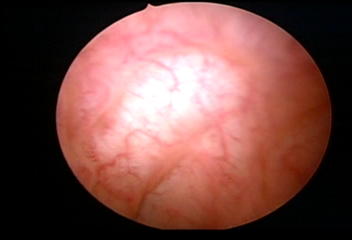
Modality: WLC
Class: Normal mucosa
Bladder cancer association: No